Question: I am somewhat lost at this point:
I try to create a JTable that is able to hold some kind of a Tree (JTree?) datastructure in the first column followed by data based on the tree Node in the other columns as illustrated in the following image:

That image shows the structure of my JTree. The red lines indicate the table structur that i would need to realize. Each Node in the Tree should be treatet like a single row in that table, etc. I hope it is clear what i try to achieve.
I tried an aproach like it was discussed here: <URL> sun websites and/or beeing redirected to the oracle site...
It would be awesome if someone could lead me into the right direction and/or provide some exmaple code on how to do this (right).
Any help would be appreciated ;).
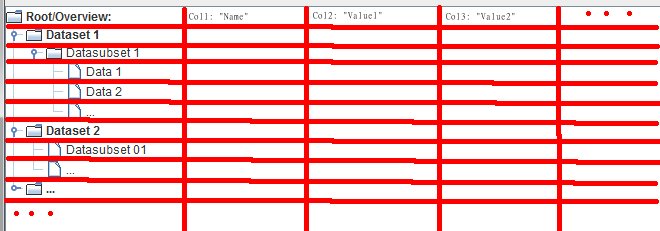
Answer: Create your own TreeTable component like in the following link :
<URL>